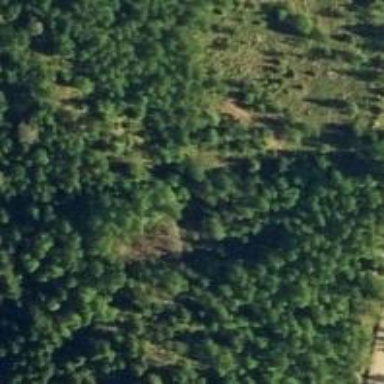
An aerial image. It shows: Cliff in nature.